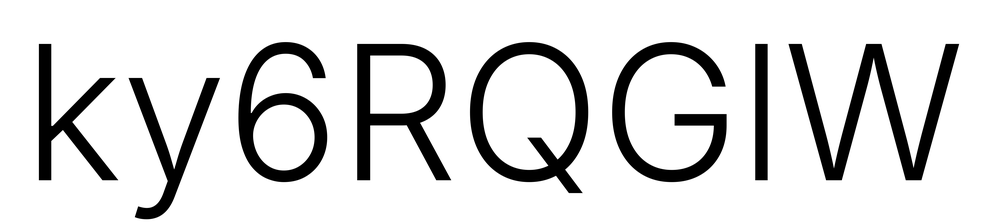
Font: Inter_Light